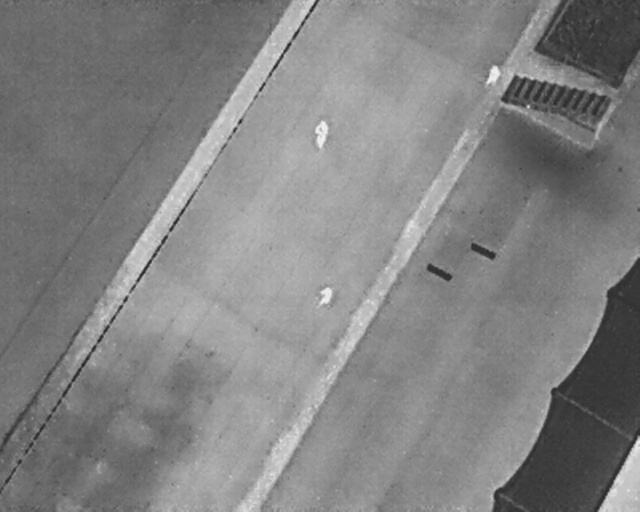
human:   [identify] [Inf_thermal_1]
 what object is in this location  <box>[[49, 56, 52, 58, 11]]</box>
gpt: <ref>1 medium person at the center</ref>

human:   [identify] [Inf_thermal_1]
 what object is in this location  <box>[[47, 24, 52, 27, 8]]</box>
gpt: <ref>1 large person at the top</ref>

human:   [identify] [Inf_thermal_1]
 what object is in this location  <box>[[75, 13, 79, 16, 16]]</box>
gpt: <ref>1 large person at the top right</ref>